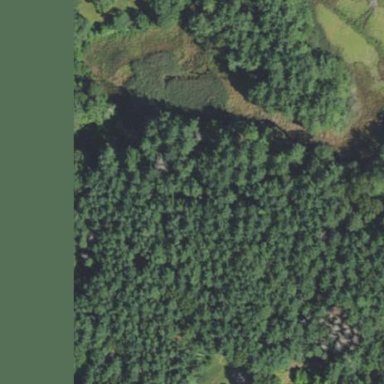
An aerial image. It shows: Nature reserve with mixed evergreen forest.